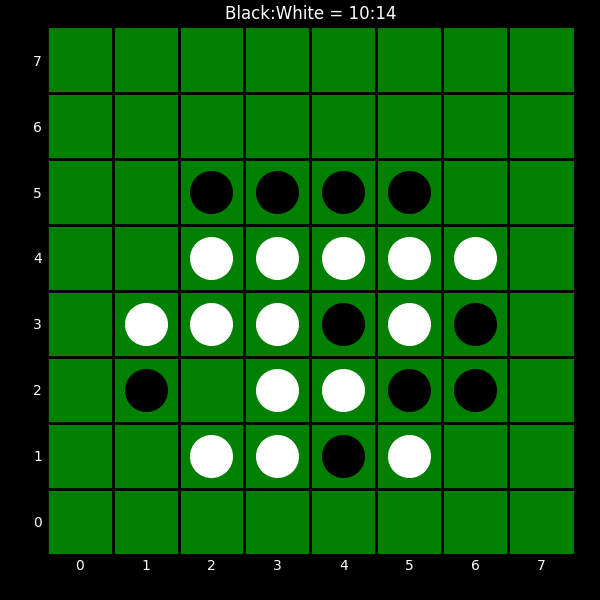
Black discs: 10
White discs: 14